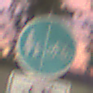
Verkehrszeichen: GetrennterRadUndGehwegRadwegRechts
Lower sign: EinspurigeFahrzeugeFrei4
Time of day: SunriseSunset
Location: Outdoor (Urban)
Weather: PartlyCloudy
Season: NotSpecified
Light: Artificial